Question:
How can I get the admin menu item to be in the middle rather than dropping to the left? I'm using a template I purchased from wrapbootstrap and cannot figure out why this is happening. I've tweaked a lot of CSS using the dev tools in firefox and no matter what I do, ADMIN hangs to the left.
'''
<nav class="navbar navbar-default" role="navigation">
<div class="container-fluid">
<!-- Toggle get grouped for better mobile display -->
<div class="navbar-header">
<button type="button" class="navbar-toggle" data-toggle="collapse" data-target="#navbar-collapse-1">
<span class="sr-only">Toggle navigation</span>
<span class="icon-bar"></span>
<span class="icon-bar"></span>
<span class="icon-bar"></span>
</button>
</div>
<!-- Collect the nav links, forms, and other content for toggling -->
<div class="collapse navbar-collapse" id="navbar-collapse-1">
<ul class="nav navbar-nav navbar-right">
<li class="active">@Html.ActionLink("Home", "Index", "Home", new { area = "" }, new { })</li>
<li class="dropdown">
<a data-toggle="dropdown" class="dropdown-toggle" href="#">Games</a>
<ul role="menu" class="dropdown-menu">
<li>@Html.ActionLink("Results", "Index", "Results", new { area = "" }, new { })</li>
<li>@Html.ActionLink("League Table", "Index", "LeagueTable", new { area = "" }, new { })</li>
</ul>
</li>
<li>@Html.ActionLink("Schedule", "Index", "Schedule", new { area = "" }, new { })</li>
<li>@Html.ActionLink("Players", "Index", "Players", new { area = "" }, new { })</li>
<li>@Html.ActionLink("News", "Index", "News", new { area = "" }, new { })</li>
<li>@Html.ActionLink("Gallery", "Index", "Gallery", new { area = "" }, new { })</li>
<li>@Html.ActionLink("Contact", "Contact", "Home", new { area = "" }, new { })</li>
@if (Request.IsAuthenticated)
{
<li class="dropdown">
<a data-toggle="dropdown" class="dropdown-toggle" href="#">Admin</a>
<ul role="menu" class="dropdown-menu">
<li>@Html.ActionLink("Admin Home", "Index", "Home", new { area = "Admin" }, new { })</li>
<li>@Html.ActionLink("Games", "Index", "Games", new { area = "Admin" }, new { })</li>
<li>@Html.ActionLink("Game Types", "Index", "GameTypes", new { area = "Admin" }, new { })</li>
<li>@Html.ActionLink("News", "Index", "News", new { area = "Admin" }, new { })</li>
<li>@Html.ActionLink("Players", "Index", "Players", new { area = "Admin" }, new { })</li>
<li>@Html.ActionLink("Seasons", "Index", "Seasons", new { area = "Admin" }, new { })</li>
</ul>
</li>
}
</ul>
</div>
</div>
</nav>
'''
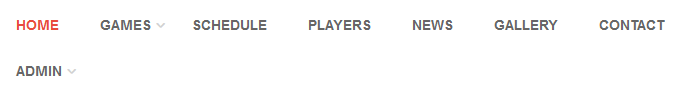
Answer: I had a similar problem before. I reduced the font-size.
'''
.nav.navbar-nav.navbar-right li a {
/*reduce font-size here*/
}
'''
I reduced the padding between the navbar elements.
'''
.navbar-nav > li{
padding-left:30px;/*reduce*/
padding-right:30px;
}
'''
You can also change the margins. It works too:
'''
.navbar-nav > li{
margin-left:30px;
margin-right:30px;
}
'''
Another way to go about it is using the media queries: check which screen-size has the admin dropping down and maybe turn one or two elements into a dropdown at that screen-size: for example have gallery and contacts into a dropdown called More. So when the user clicks it, he will have the option to choose between the two.